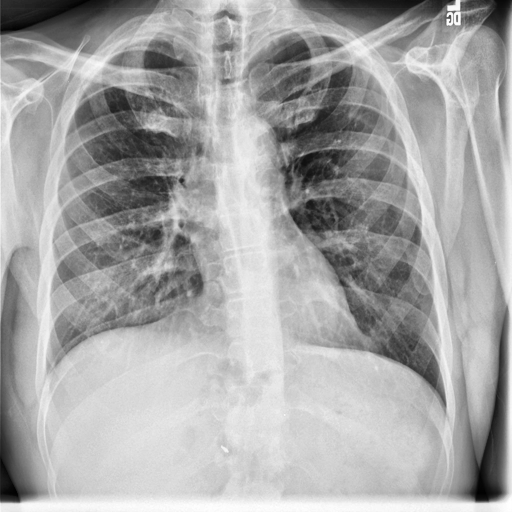
Finding: NORMAL